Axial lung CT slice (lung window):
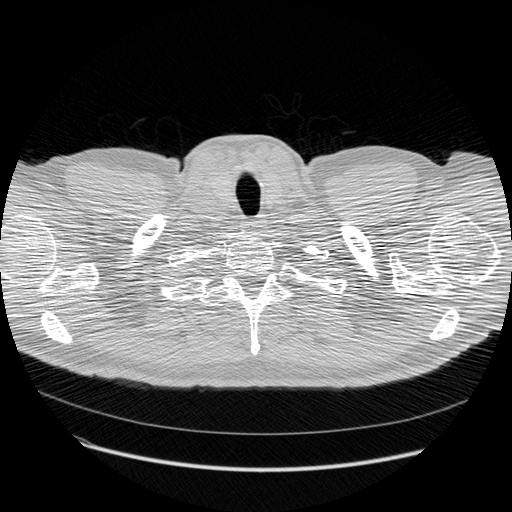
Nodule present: no